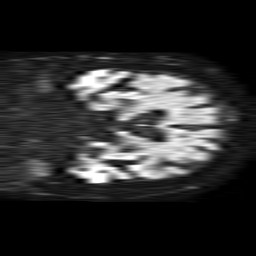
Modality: TRACE
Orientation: coronal
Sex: male
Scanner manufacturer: philips
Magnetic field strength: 1.5 T
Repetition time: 4.6 s
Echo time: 0.08941 s